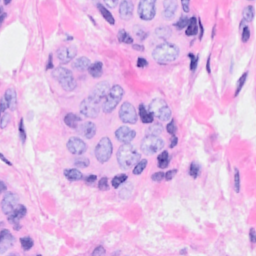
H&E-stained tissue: Breast